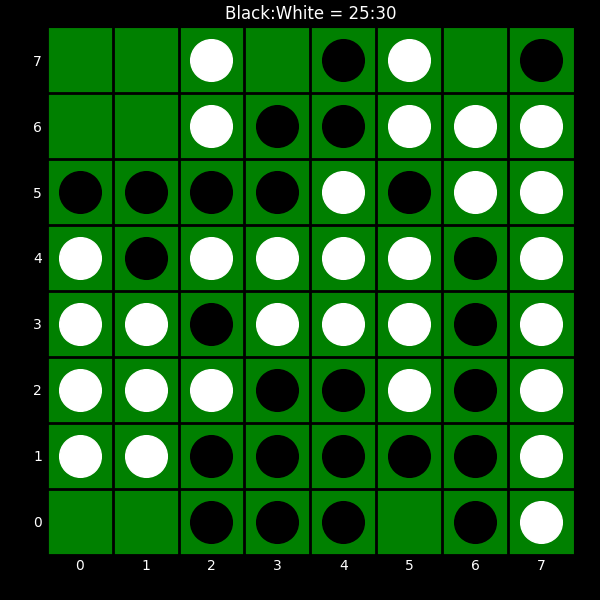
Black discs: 25
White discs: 30